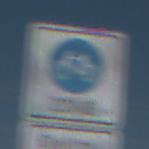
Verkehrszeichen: BeginnFahrradzone
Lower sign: BesondereFahrzeugeUndTransportgueter11
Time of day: MorningAfternoon
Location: Outdoor (Special)
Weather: Clear
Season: NotSpecified
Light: Natural